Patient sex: F
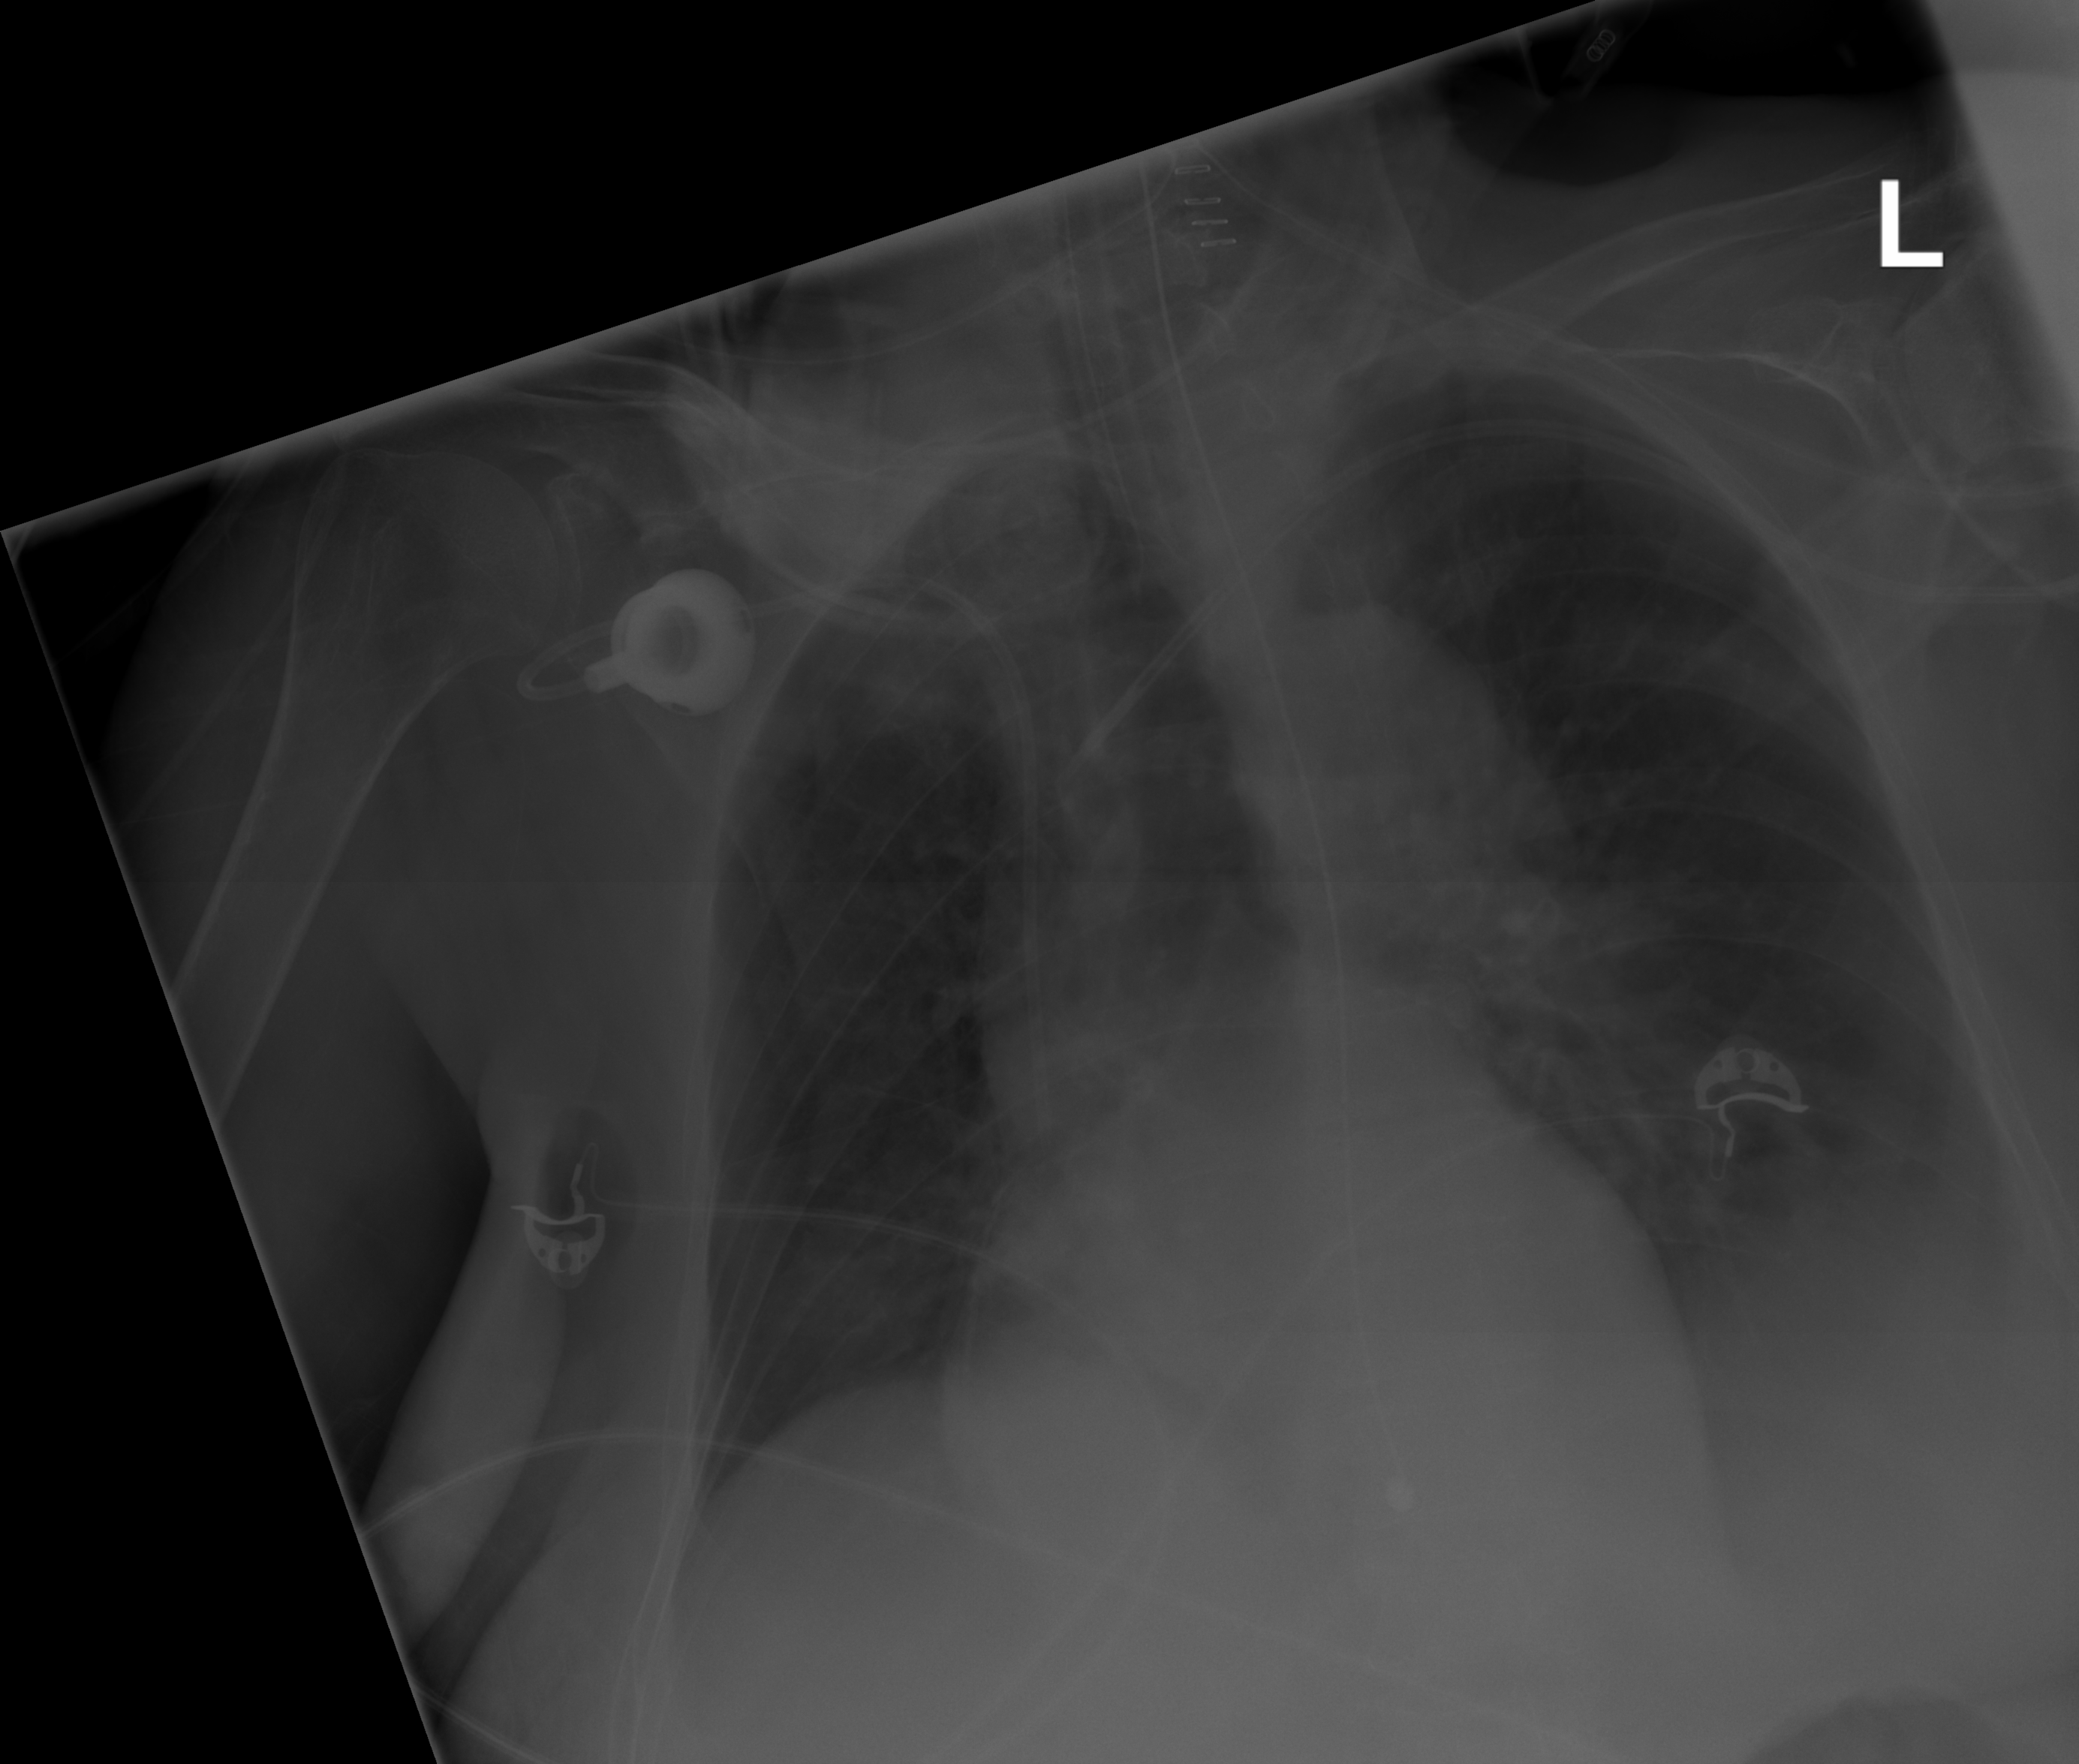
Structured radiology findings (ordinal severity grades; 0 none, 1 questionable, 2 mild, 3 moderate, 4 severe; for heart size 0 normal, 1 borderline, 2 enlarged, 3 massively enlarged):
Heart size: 1
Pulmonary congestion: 0
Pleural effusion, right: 0
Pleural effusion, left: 2
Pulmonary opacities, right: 0
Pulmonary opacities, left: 0
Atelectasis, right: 0
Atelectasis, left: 2